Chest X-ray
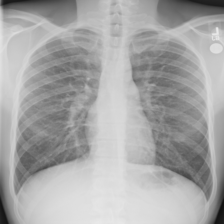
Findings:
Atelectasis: negative
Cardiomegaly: negative
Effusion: negative
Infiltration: negative
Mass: negative
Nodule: negative
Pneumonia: negative
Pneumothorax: negative
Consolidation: negative
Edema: negative
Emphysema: negative
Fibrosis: negative
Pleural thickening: negative
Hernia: negative